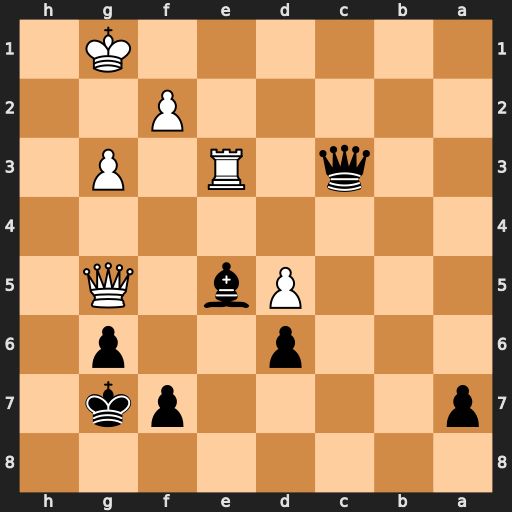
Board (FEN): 8/p4pk1/3p2p1/3Pb1Q1/8/2q1R1P1/5P2/6K1
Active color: b
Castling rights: -
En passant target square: -
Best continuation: Qc1+ Kg2 Bd4 Qe7 Bxe3